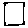
Label: square